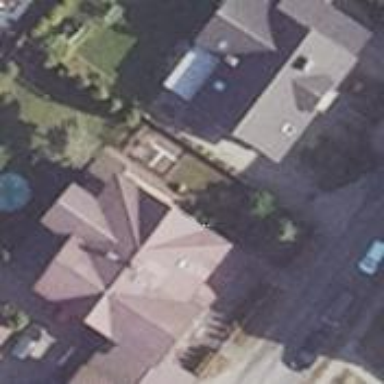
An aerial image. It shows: Residential building.